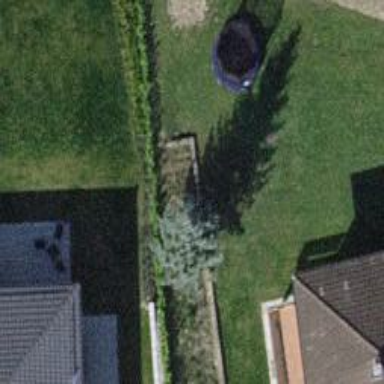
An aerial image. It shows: Garden with evergreen needle-leaved trees.